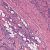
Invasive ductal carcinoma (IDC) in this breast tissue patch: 1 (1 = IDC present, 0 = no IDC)